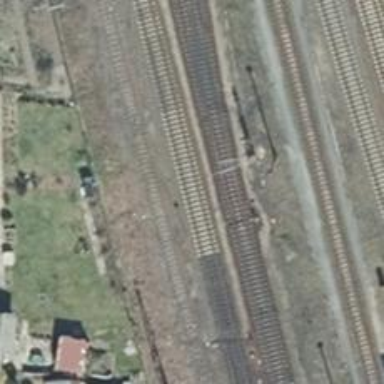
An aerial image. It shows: Railway signal.